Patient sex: M
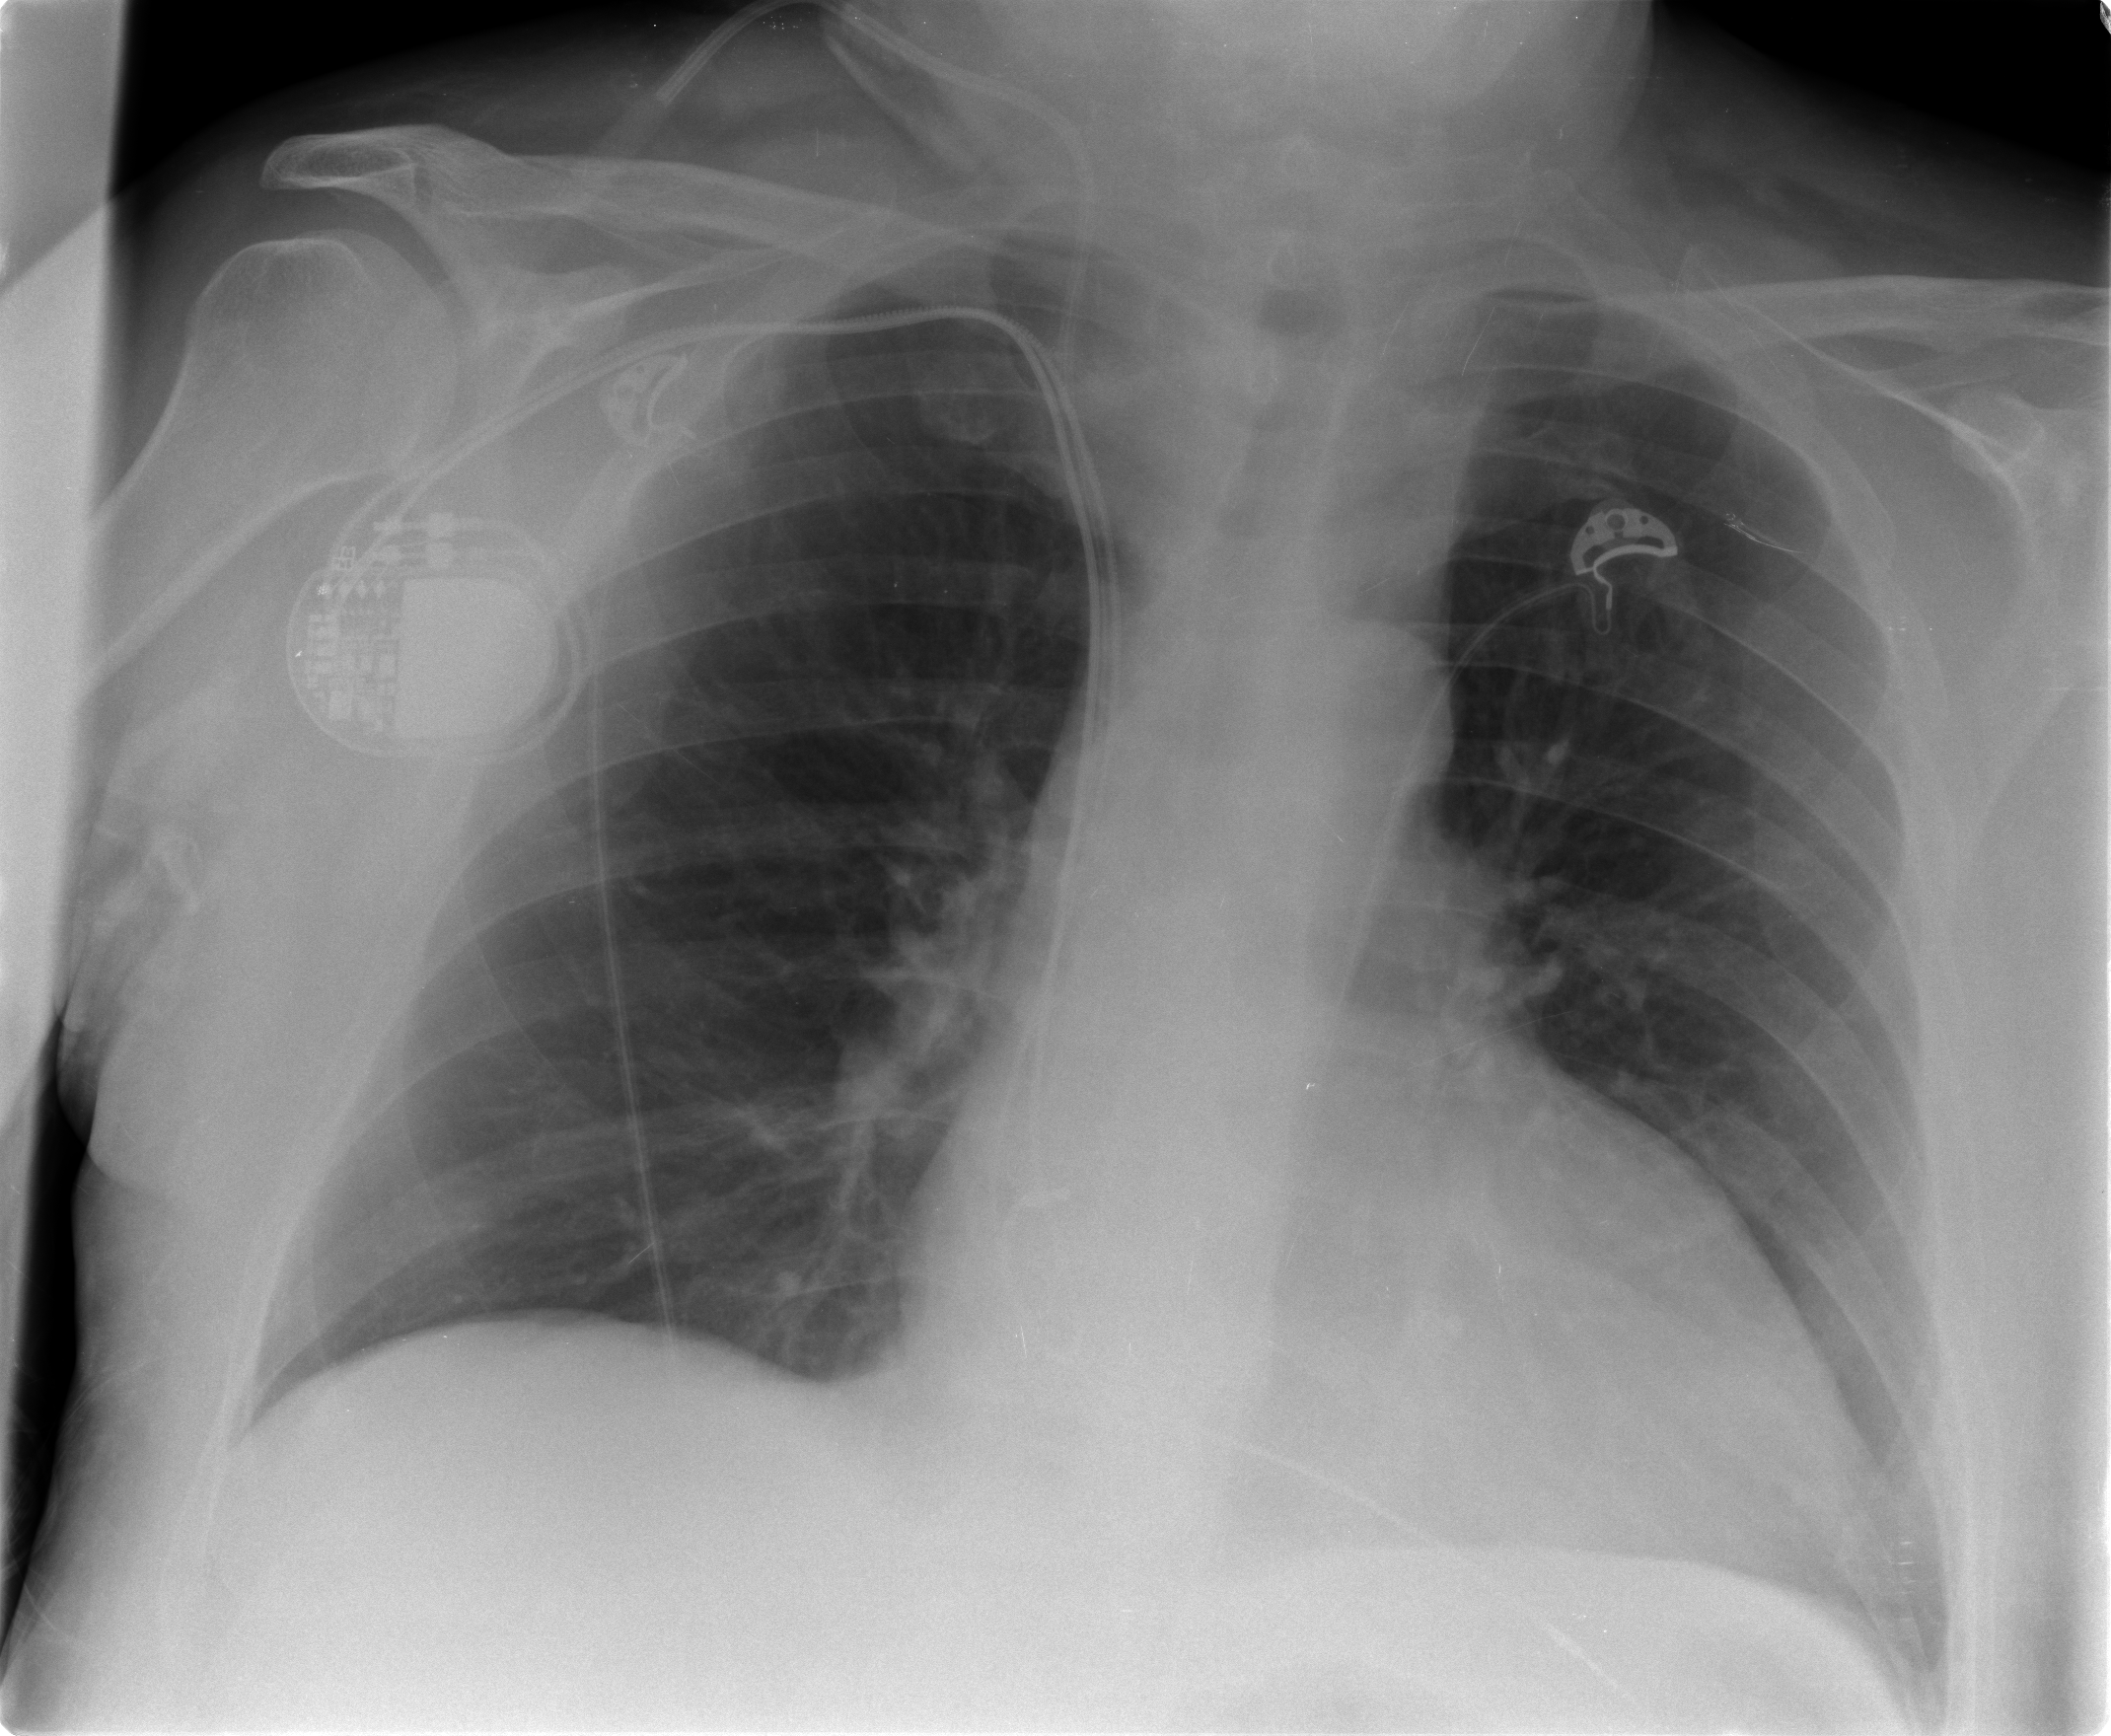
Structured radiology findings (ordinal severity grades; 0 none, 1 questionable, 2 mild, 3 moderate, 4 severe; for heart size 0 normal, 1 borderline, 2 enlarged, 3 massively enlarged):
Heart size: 2
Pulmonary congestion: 1
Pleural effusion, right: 0
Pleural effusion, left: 1
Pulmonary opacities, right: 0
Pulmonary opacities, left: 0
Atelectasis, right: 0
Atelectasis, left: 1